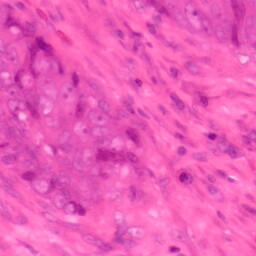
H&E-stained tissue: Colon